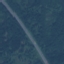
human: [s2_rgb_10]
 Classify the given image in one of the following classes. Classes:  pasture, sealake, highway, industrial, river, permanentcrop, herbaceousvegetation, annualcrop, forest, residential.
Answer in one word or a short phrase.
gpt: Highway